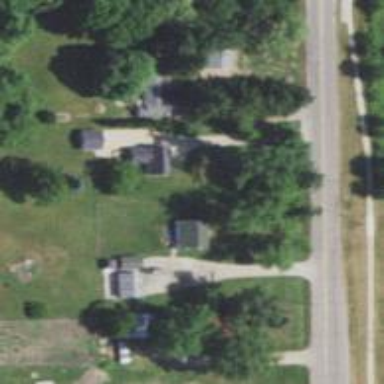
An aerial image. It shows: Driveway leading to service road.